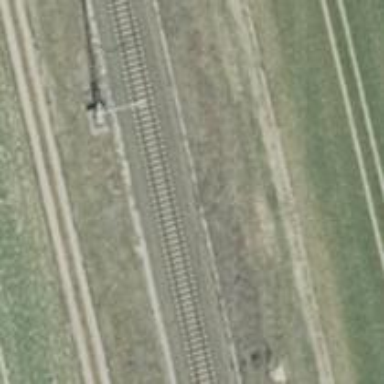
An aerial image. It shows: Milestone along the railway with catenary mast.